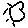
Label: sun